Question:
I have a splibutton with a menu item. I want to make the width of the drop down equal to the split button width. Additionally I want to align the text in the center. How should I do it?
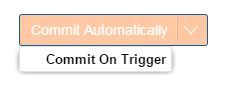
Answer: The width of the menu will be based on the width of the content inside. So if the width of the button will always be the same, you could set the width of the menu to that same value or you can get the width of the button and set it to the menu before rendering it.
As for centering the text, you have two options. Either via CSS, add a custom CLS to your menu and add the following CSS:
'''
.yourCustomCls .x-menu-item-link {
text-align: center;
}
.yourCustomCls .x-menu-item-indent-no-separator {
margin-left: 0;
}
'''
Or add the config plain: true to your menu and a style centering the text as in my example.
Example:
'''
Ext.create('Ext.button.Split', {
renderTo: Ext.getBody(),
text: 'Commit Automatically',
menu: new Ext.menu.Menu({
plain: true,
style: 'text-align: center;',
items: [
{text: 'Commit On Trigger', handler: function(){ alert("Item 1 clicked"); }}
],
listeners: {
beforerender: function () {
this.setWidth(this.up('button').getWidth());
}
}
})
});
'''